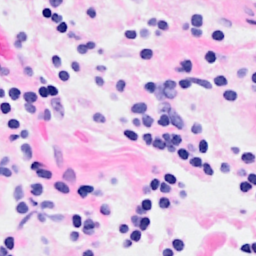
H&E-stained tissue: Breast